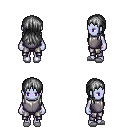
a pixel art fantasy rpg character, female body template, dark elf, purple skin, steel chest armor, metal pants, gray unkempt hairstyle, white slippers, four views (front, back, left, right), 2x2 character sprite sheet, small pixel art, hard edges, no anti-aliasing